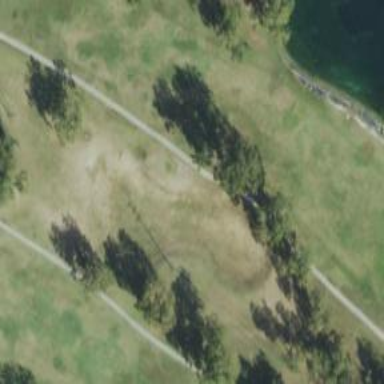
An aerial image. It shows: Well-maintained golf cart path.